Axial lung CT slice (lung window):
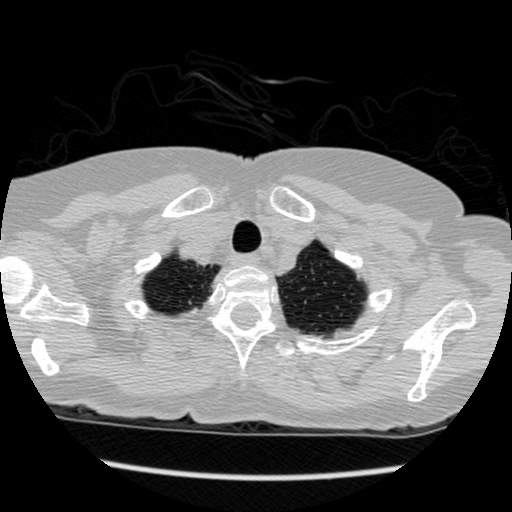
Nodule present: no